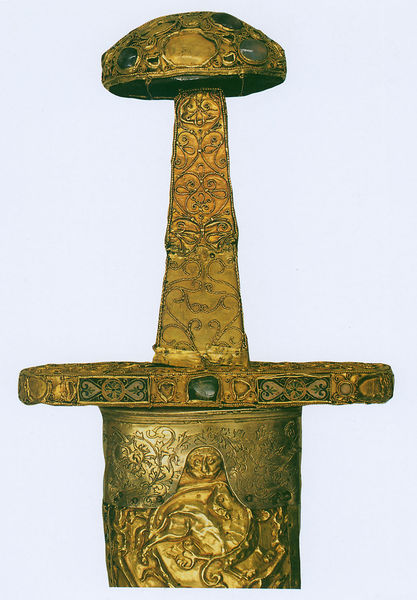
Titel: Essener Zeremonialschwert/ Schwertgefäß mit Goldblechverkleidung
Institution: Essen, Münsterschatz
Schlagwörter: mann, weiß, frau, tier, gesicht, steine, gold, kind, edelsteine, ranken, relief, sword, detail, ornamente, scheide, griff, schwert, knauf, fabelwesen, edelstein, eule, ziseliert, fassung, drachen, renaissance, schwertknauf, parierstange, gems, relef, zieseliert, zisilierung, granulation, prestige, ziselierarbeiten, cerimonial weapon